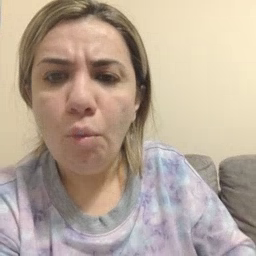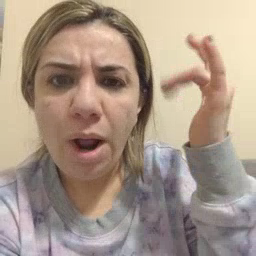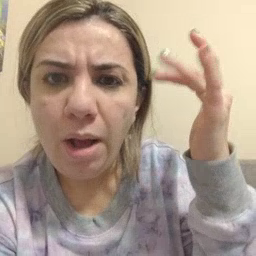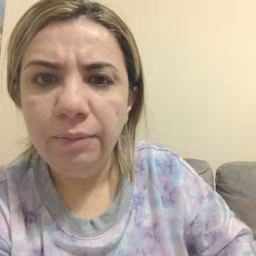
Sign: why